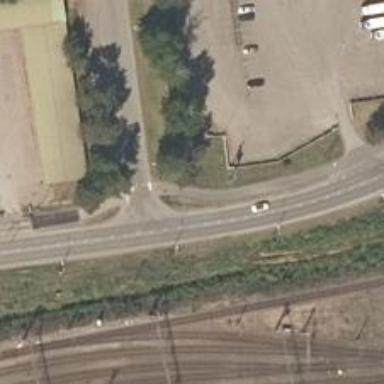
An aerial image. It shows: Asphalt cycleway for shared use.